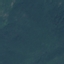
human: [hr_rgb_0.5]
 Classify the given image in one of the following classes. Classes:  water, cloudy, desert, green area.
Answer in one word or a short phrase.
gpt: green area